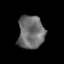
Tissue: lung
Cell type: Epithelial cells
Senescence score: 0.2154
Nuclear area (px): 858
Mean DAPI intensity: 108.869